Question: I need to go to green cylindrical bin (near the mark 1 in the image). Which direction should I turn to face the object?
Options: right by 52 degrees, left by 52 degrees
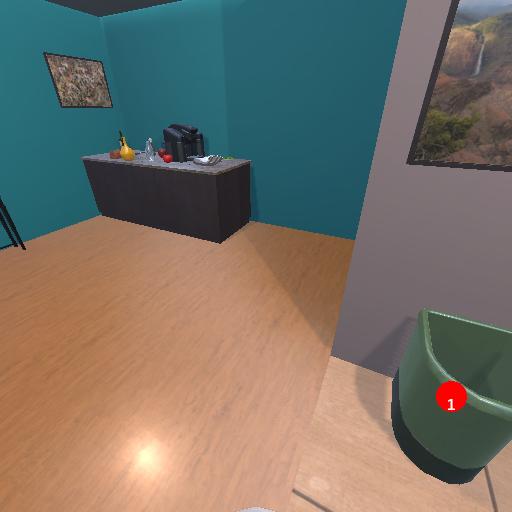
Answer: right by 52 degrees